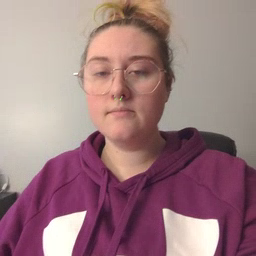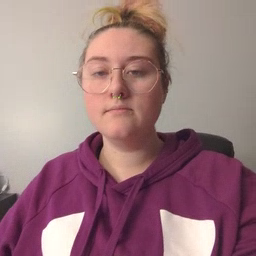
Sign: mad